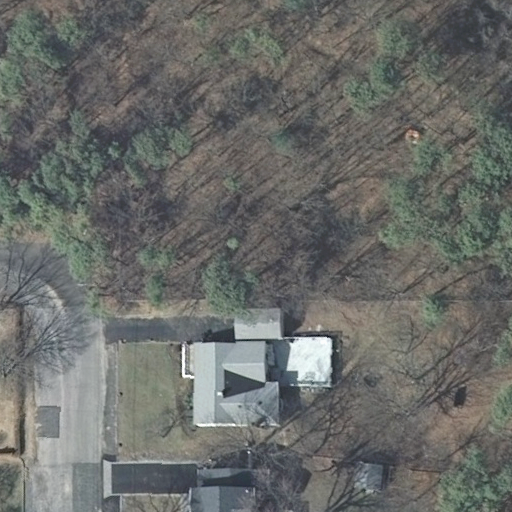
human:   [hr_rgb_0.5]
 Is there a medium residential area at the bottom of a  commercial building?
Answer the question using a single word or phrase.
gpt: no

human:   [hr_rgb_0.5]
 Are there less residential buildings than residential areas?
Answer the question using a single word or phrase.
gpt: no

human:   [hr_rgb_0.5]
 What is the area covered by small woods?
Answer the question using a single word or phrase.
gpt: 0m2

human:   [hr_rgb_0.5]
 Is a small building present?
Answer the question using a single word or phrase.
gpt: yes

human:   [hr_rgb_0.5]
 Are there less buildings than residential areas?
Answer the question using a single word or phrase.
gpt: no

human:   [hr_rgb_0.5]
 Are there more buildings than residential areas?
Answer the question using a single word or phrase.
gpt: yes

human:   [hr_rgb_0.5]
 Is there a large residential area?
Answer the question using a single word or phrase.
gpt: yes

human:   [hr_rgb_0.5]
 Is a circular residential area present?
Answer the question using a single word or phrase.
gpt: no

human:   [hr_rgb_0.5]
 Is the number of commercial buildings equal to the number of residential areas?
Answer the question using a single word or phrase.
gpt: no

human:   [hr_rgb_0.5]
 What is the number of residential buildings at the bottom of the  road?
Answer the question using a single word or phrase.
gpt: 1

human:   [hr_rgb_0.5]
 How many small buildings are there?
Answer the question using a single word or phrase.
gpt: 1

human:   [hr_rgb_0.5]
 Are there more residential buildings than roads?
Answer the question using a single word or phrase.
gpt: yes

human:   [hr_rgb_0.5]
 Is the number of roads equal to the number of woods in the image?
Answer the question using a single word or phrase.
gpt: yes

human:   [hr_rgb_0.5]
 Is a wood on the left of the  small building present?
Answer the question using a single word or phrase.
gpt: yes

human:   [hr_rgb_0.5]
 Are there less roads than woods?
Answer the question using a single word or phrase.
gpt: no

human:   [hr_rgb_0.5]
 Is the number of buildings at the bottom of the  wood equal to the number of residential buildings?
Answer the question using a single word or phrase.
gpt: no

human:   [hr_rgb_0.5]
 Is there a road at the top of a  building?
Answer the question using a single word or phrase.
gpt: no

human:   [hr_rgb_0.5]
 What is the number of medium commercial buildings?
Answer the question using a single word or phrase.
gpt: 0

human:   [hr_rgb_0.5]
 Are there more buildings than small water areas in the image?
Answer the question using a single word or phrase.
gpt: yes

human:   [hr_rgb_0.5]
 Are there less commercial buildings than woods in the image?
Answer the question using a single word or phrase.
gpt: yes

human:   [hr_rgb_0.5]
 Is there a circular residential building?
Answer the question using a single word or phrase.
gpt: no

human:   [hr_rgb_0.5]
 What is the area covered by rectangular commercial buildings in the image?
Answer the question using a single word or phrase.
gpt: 0m2

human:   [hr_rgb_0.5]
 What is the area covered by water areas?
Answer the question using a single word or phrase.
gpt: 0m2

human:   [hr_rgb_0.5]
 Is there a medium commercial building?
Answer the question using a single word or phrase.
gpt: no

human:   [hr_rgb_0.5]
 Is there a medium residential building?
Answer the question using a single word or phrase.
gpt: yes

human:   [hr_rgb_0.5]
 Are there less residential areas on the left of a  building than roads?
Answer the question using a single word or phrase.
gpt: no

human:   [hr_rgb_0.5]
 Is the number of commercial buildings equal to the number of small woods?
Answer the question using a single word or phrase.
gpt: yes

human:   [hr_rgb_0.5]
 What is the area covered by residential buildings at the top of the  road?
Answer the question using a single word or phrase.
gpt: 0m2

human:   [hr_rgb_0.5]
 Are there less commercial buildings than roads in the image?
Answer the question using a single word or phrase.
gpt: yes

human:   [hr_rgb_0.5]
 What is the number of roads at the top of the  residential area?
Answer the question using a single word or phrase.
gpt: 1

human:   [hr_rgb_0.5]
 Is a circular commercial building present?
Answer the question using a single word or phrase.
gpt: no

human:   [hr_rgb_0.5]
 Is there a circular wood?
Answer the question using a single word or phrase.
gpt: no

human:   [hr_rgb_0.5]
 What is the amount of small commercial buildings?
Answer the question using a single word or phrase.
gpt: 0

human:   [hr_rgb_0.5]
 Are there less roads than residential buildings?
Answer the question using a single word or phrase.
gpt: yes

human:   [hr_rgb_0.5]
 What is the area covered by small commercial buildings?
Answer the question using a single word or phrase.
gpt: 0m2

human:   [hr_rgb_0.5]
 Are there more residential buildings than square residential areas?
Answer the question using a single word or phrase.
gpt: yes